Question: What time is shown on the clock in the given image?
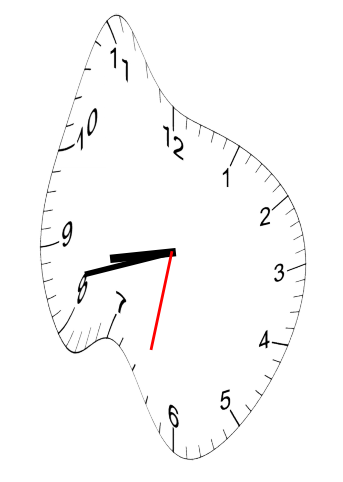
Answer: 08:42:32